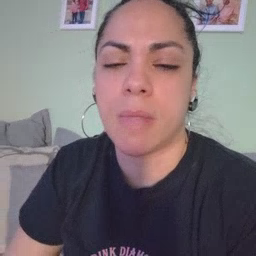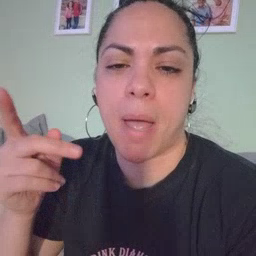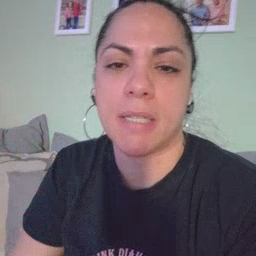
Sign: puppy